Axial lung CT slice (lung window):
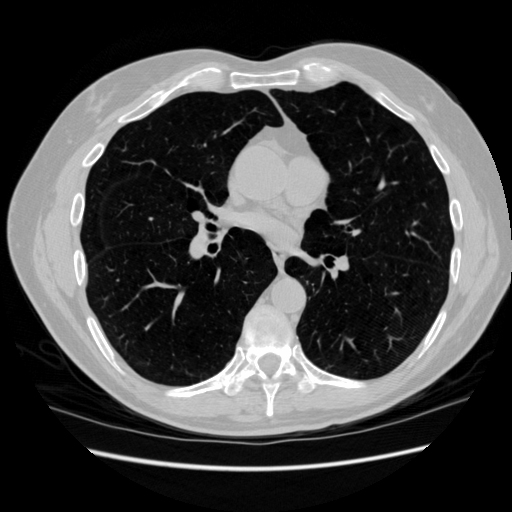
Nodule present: no